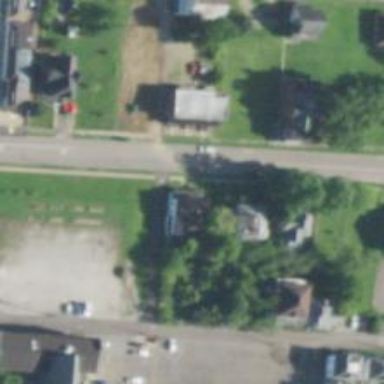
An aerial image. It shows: Alley classified as service road.